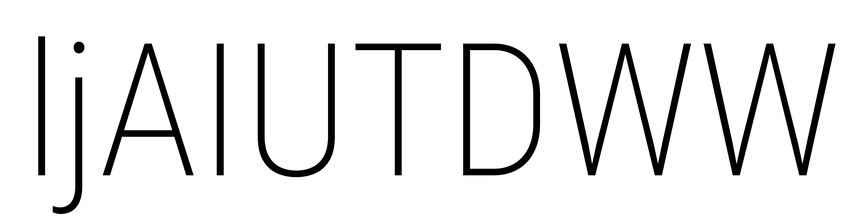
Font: Roboto_Condensed_ExtraLight